Field crop: maize
Growth stage: 1
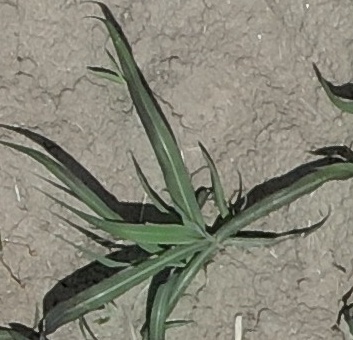
Species: sorghum